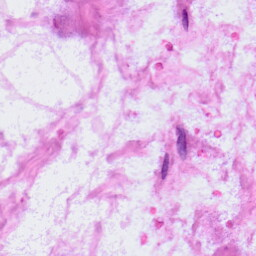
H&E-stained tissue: LymphNode